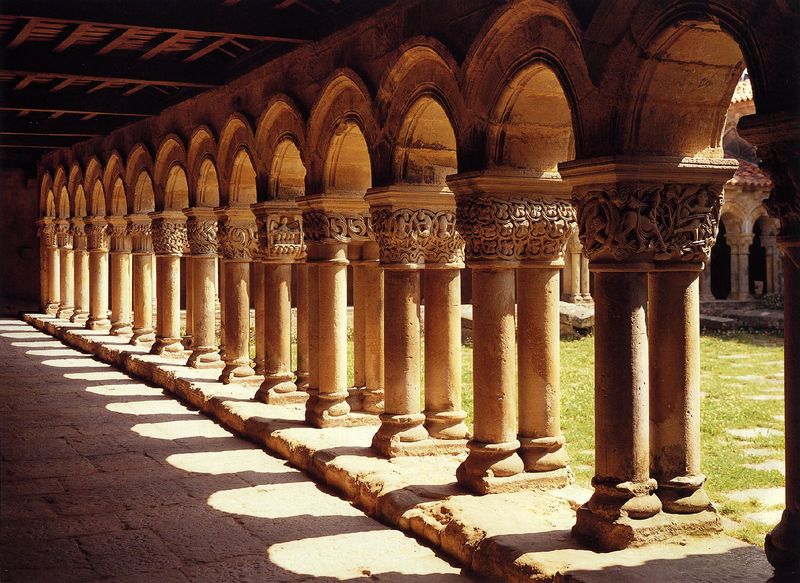
Titel: Kreuzgang des Kollegiatstifts Santillana del Mar
Standort: Santillana del Mar (EU - E)
Schlagwörter: kämpfer, schatten, frankreich, holz, licht, schwarz, säule, säulen, weiss, gebäude, gras, rasen, tier, wiese, ornament, architektur, stein, kirche, sonne, decke, gotik, rund, doppelsäule, garten, ranken, spanien, bogen, italien, pflaster, hof, platz, rundbogen, ornamente, bögen, gang, arkade, innenhof, kloster, holzdecke, gebet, kapitelle, kapitell, doppelsäulen, sandstein, rundbögen, romanik, abtei, basis, weise, kapitel, säulengang, kreuzgang, korintisch, romanisch, maurisch, arche, monte, doppelkapitell, 1100, säulengan